Current action and preconditions to check: trajectory_clear

Your task: For each precondition in the list above, predict whether it will hold at this action.

Consider the current scene as observed from the mobile robot's camera, and analyze the predicted future states of all dynamic agents (e.g., people, animals, vehicles, or any moving entities) within the NEXT SECOND.

IMPORTANT: Only answer "very likely" if you are absolutely certain—based on strong, clear evidence—that a dynamic agent will violate the precondition in the predicted future state. Do NOT answer "very likely" for unlikely, ambiguous, or low-probability risks.

Ask yourself for each precondition: Is there a high probability, with clear and convincing evidence, that the predicted future states of any dynamic agent will interfere with the predicted future state of the currently executing action within the NEXT SECOND, causing that precondition to fail?

Assess the risk level based on these predictions. Use "likely" or "very likely" if motions create a clear risk of interference.

Use "neutral" or "improbable" if agents are nearby but their predicted paths are clearly diverging or non-conflicting.

Failure Risk Categories: "very improbable", "improbable", "neutral", "likely", "very likely"

Answer Format: Output ONLY the probability_of_failure value from these categories: "very improbable", "improbable", "neutral", "likely", "very likely"

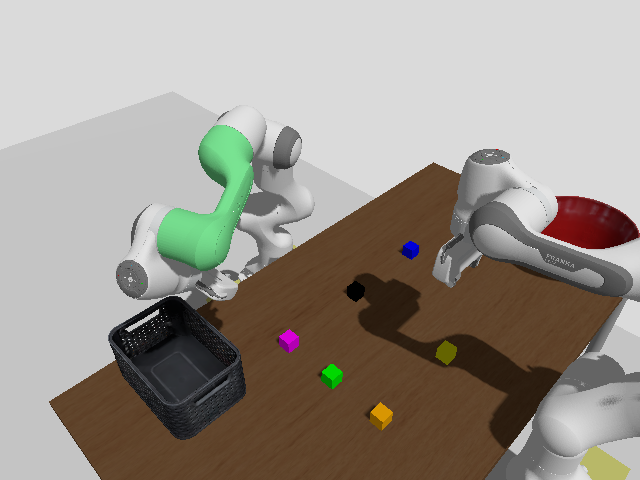

Answer: very improbable